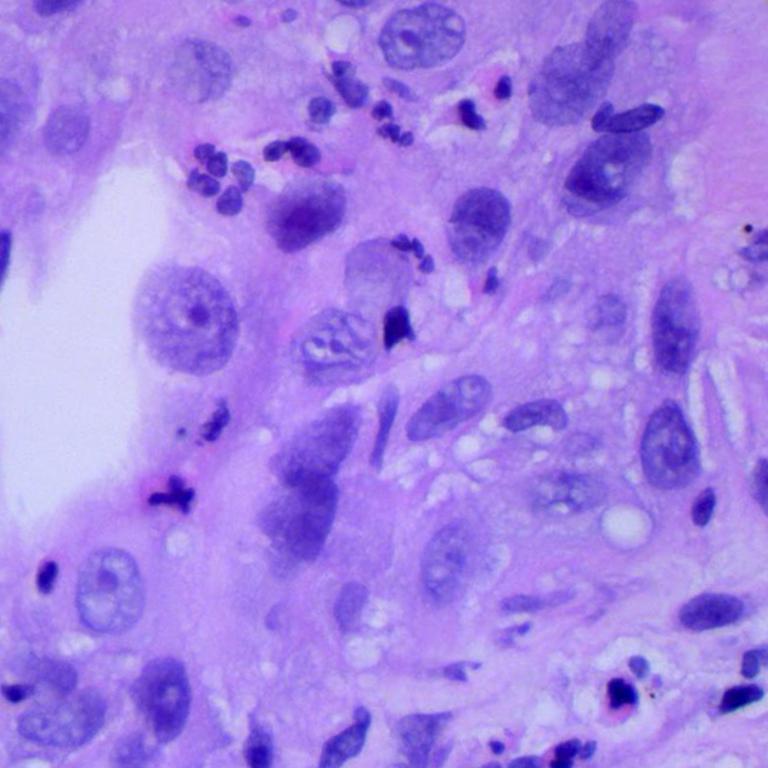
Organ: lung
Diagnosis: squamous carcinomas